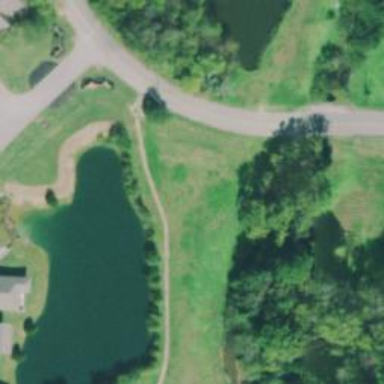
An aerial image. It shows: Path designated for golf carts.